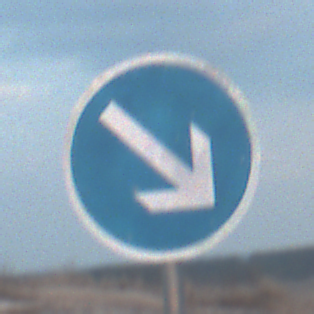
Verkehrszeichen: VorgeschriebeneVorbeifahrtRechts
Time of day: SunriseSunset
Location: Outdoor (Beach)
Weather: PartlyCloudy
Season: NotSpecified
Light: Natural